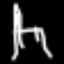
Label: chair